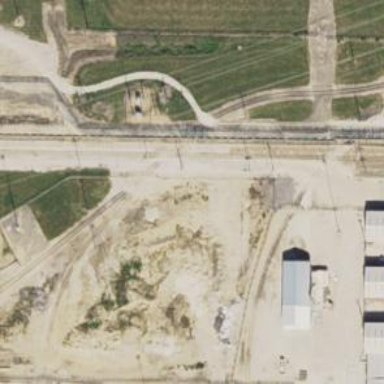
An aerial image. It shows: Railway level crossing.